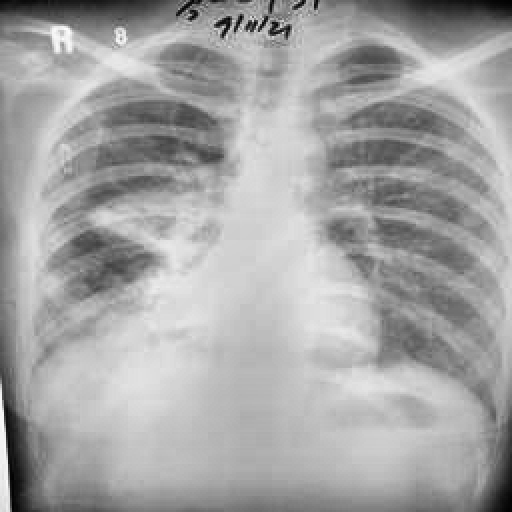
Finding: TUBERCULOSIS